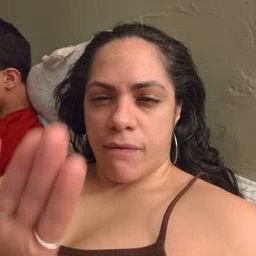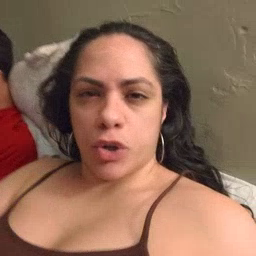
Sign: elephant